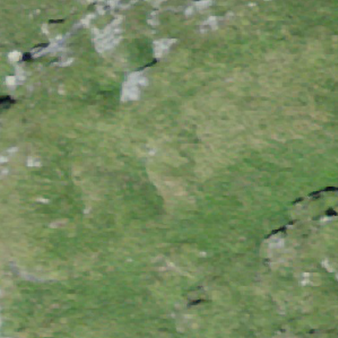
Label: other